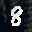
Label: 8